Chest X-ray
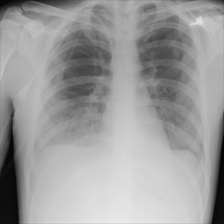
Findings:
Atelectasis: negative
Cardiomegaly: negative
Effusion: positive
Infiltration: positive
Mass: negative
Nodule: negative
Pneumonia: negative
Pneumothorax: negative
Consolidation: negative
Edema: positive
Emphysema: negative
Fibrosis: negative
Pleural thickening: negative
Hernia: negative